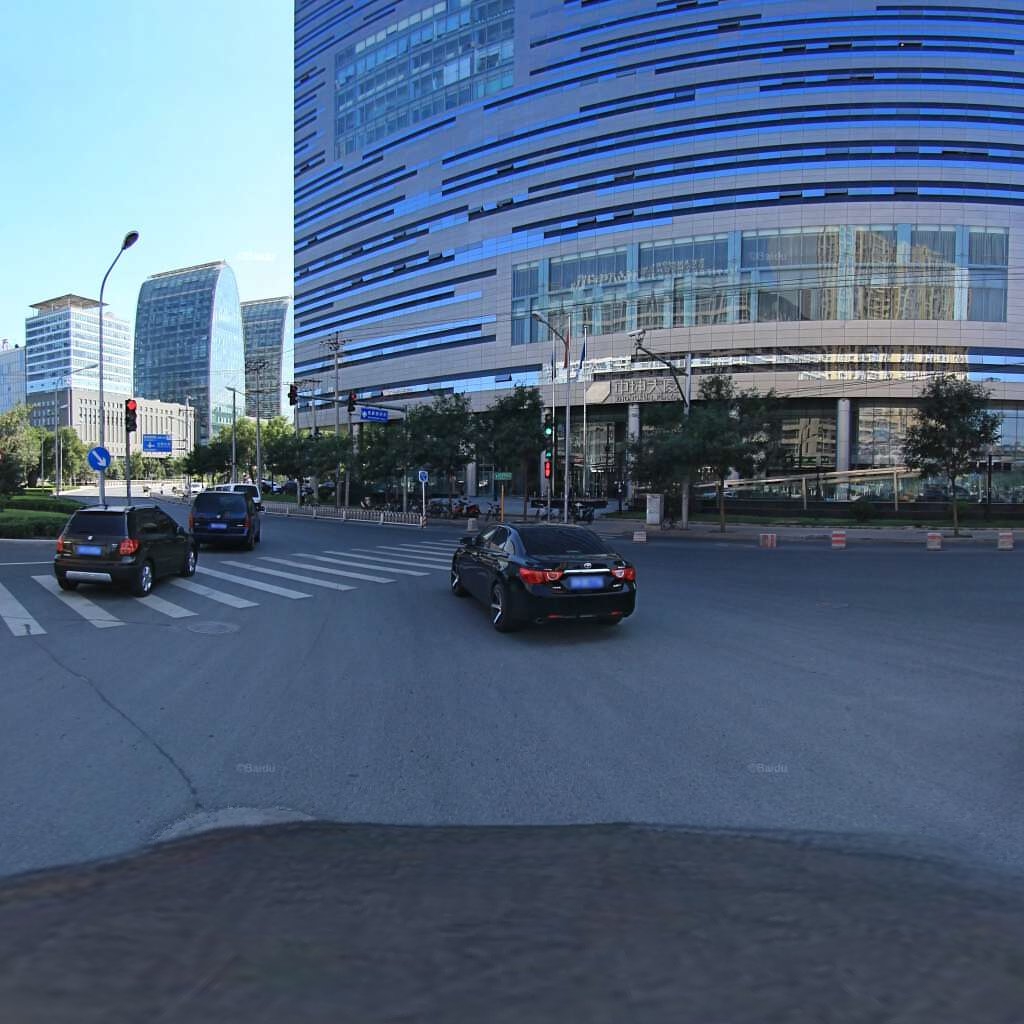
Region: Haidian
Road damage annotations: longitudinal patch, manhole cover